Question: I have two blocks in HTML5 canvas.
1. Blue Block ie fixed in the canvas
2. Yellow Block that can be dragged with mouse.
When someone moves the yellow block over blue block, I want to change the color of overlapping or intersection regions to green. (please see attached image to have clear idea)

Since , is there any way to achieve this by changing the opacity level of blocks or I have to search for the overlapping area of the two blocks and display green block in that area or is there any other way?
I would like to know what is the best approach to achieve this?
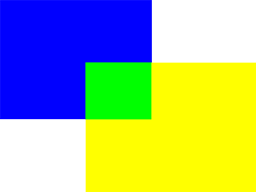
Answer: Have a look at <URL>. The composite type seems to fit what you're after.